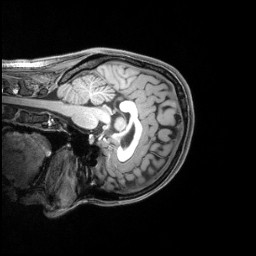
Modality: T1w
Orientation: sagittal
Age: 27
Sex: female
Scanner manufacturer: siemens
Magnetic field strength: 3 T
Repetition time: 2.4 s
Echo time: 0.00219 s